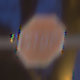
Verkehrszeichen: Stop
Umgebung: Outdoor, Urban
Tageszeit: Night
Wetter: Clear
Licht: Artificial
Jahreszeit: NotSpecified
Kontrast: HighContrast